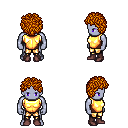
a pixel art fantasy rpg character, male body template, dark elf, purple skin, gold chest armor, gold greaves, dark blonde curly afro hairstyle, maroon shoes, four views (front, back, left, right), 2x2 character sprite sheet, small pixel art, hard edges, no anti-aliasing